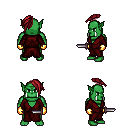
a pixel art fantasy rpg character, male body template, orc, green skin, red robe, gold greaves, brunette long mohawk hairstyle, gold gloves, dagger, four views (front, back, left, right), 2x2 character sprite sheet, small pixel art, hard edges, no anti-aliasing